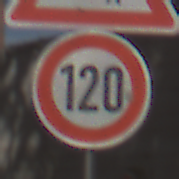
Verkehrszeichen: Geschwindigkeit120
Zusatzzeichen oben: DoppelkurveZunaechstLinks
Umgebung: Outdoor, Suburban
Tageszeit: Midday
Wetter: Clear
Licht: Natural
Jahreszeit: NotSpecified
Kontrast: HighContrast